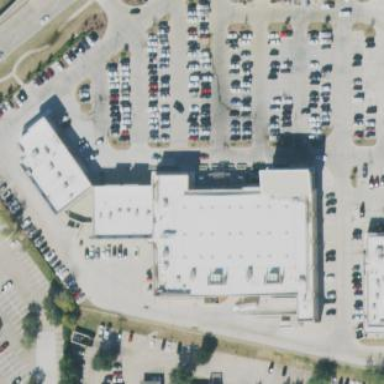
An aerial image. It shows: Retail building housing supermarket.